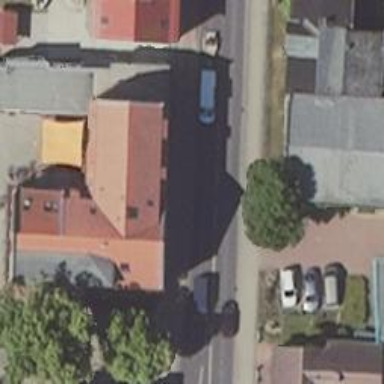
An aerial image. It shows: Building.